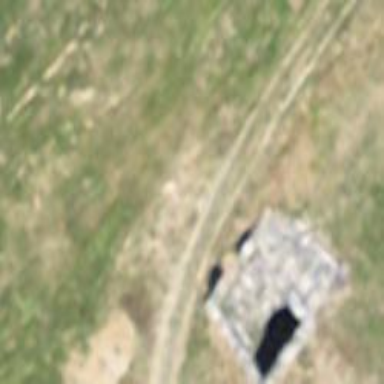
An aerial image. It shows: Ruins of building.